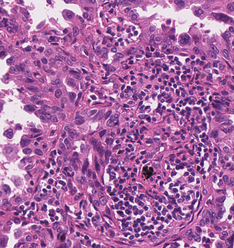
Tumor epithelial tissue: yes
Tumor-associated stroma tissue: yes
Normal tissue: no